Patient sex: M
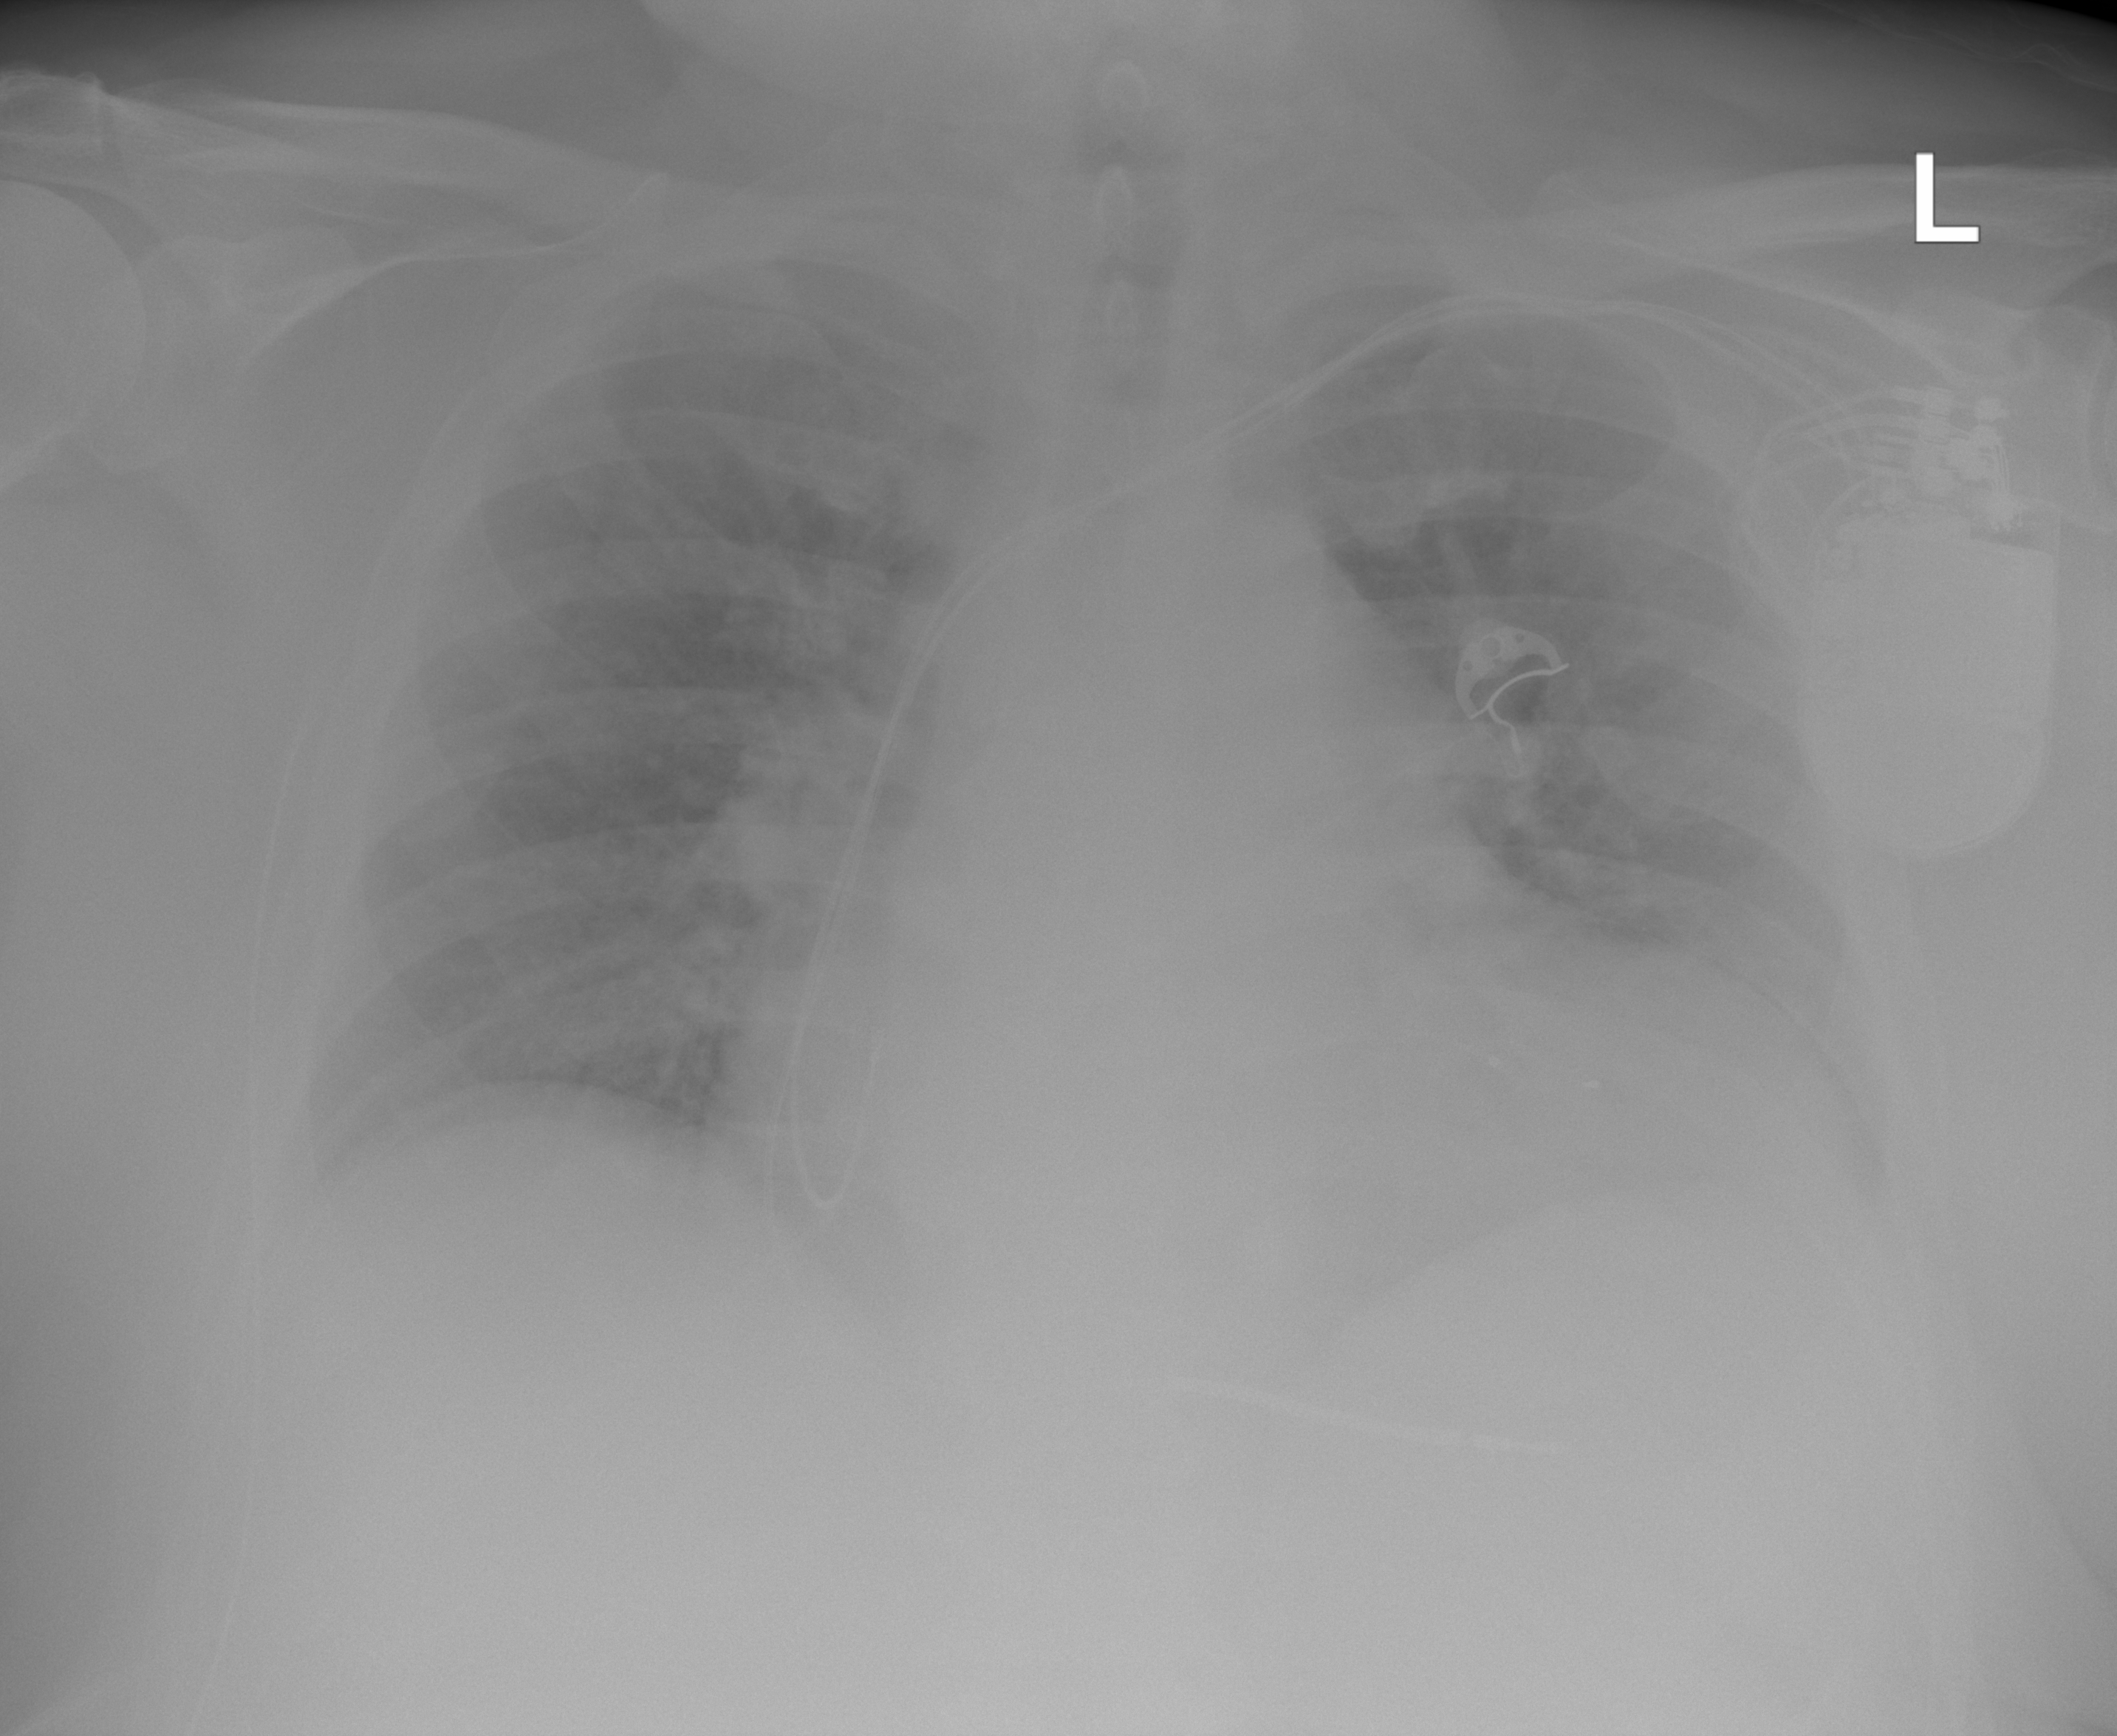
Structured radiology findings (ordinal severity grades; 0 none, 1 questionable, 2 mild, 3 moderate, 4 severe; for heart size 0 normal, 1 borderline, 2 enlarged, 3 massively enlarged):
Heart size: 2
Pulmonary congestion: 2
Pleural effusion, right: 0
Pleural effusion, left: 1
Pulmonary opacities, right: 0
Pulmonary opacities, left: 0
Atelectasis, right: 0
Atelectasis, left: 0